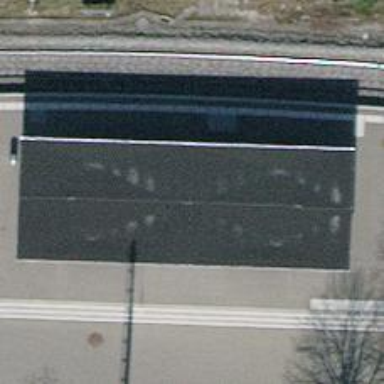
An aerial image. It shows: Bench for seating.